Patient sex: M
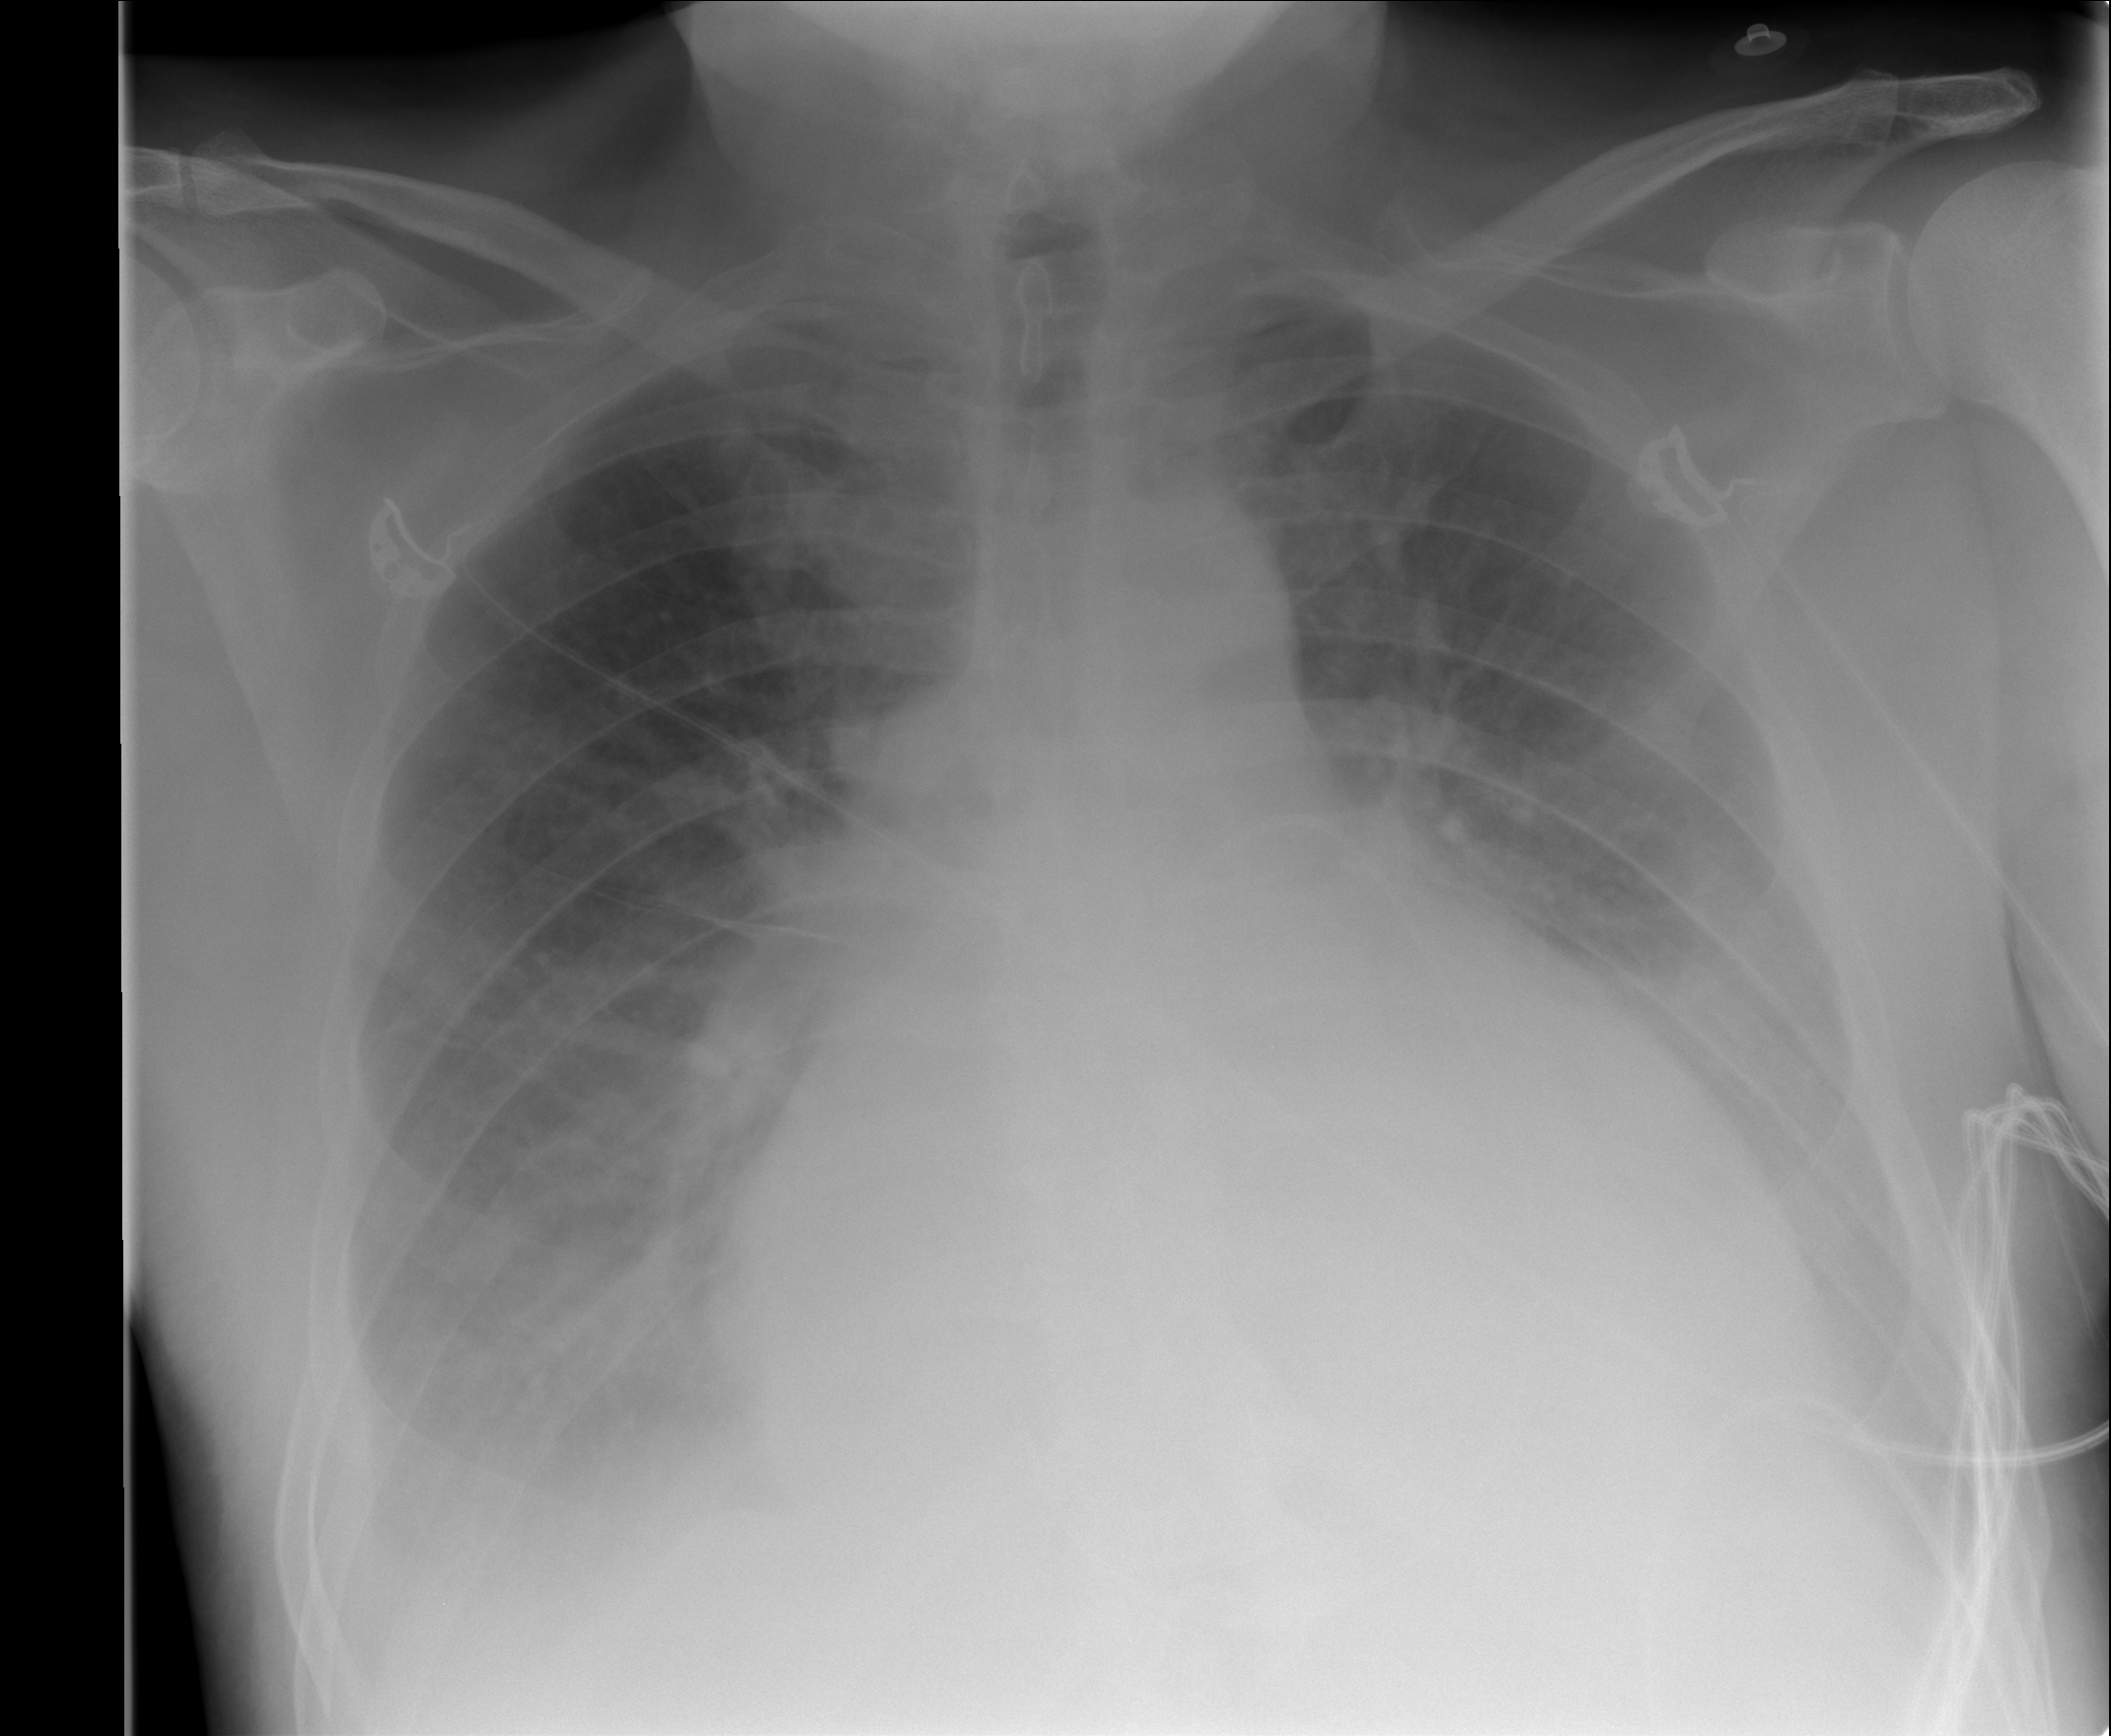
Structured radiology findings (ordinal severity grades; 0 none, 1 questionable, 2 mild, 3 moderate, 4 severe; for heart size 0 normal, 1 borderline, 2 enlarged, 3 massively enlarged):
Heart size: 3
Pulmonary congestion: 2
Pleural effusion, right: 2
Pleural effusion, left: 2
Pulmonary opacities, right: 0
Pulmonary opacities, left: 0
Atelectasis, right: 2
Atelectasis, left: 2